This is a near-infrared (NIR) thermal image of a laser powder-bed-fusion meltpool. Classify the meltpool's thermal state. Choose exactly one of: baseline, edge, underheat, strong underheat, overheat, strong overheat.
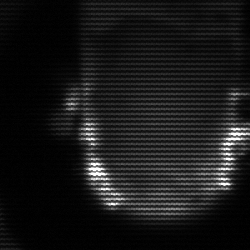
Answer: baseline